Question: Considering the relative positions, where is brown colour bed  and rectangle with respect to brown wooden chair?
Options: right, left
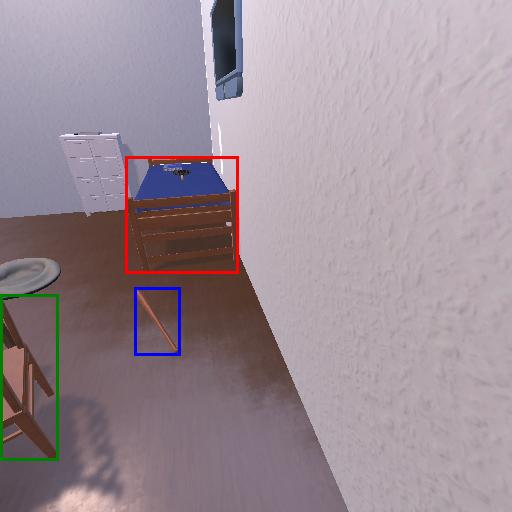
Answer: right